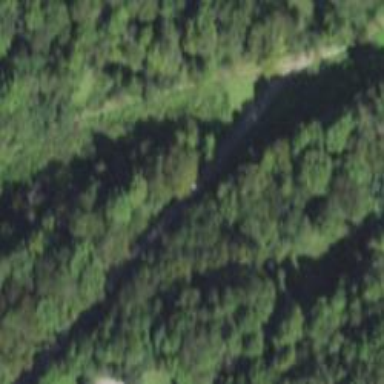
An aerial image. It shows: Culvert tunnel.